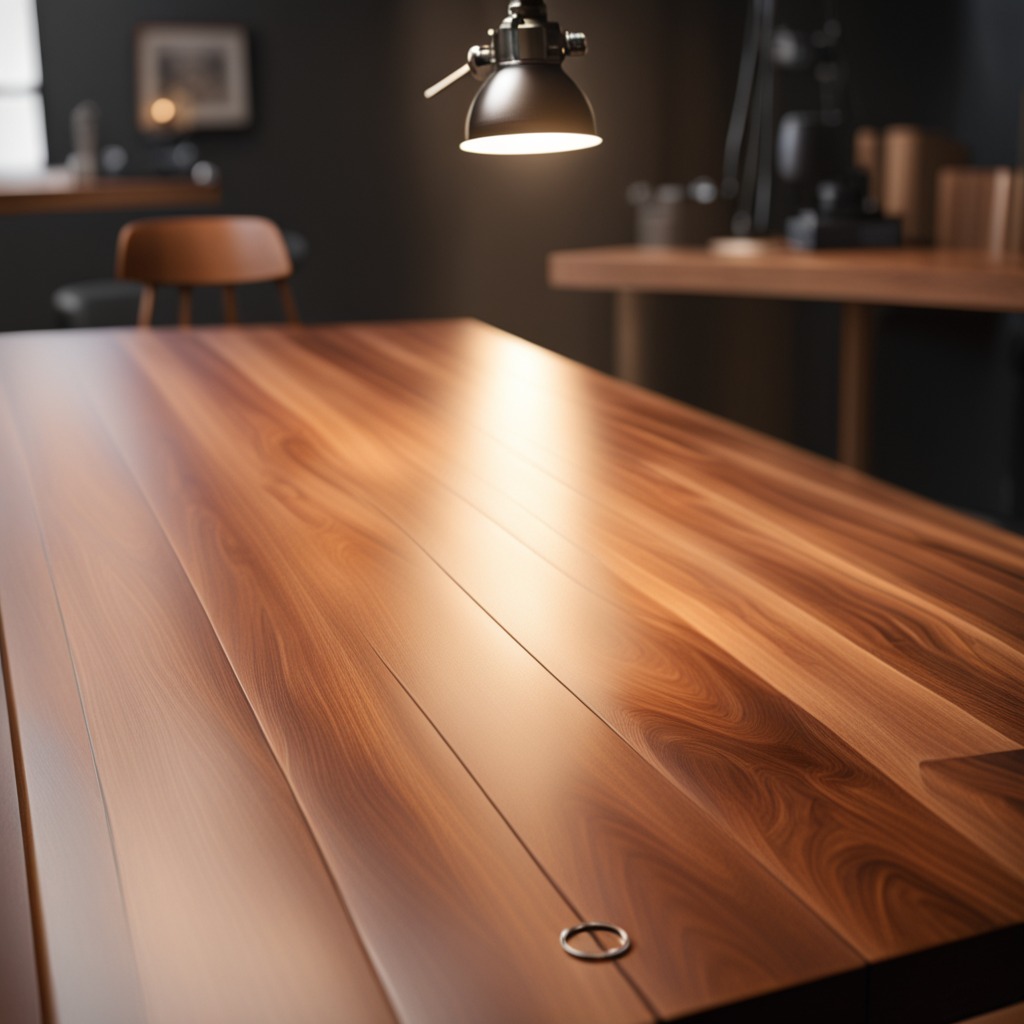
A rubber O-ring is lying on a wooden table in a carpentry studio with rich wood textures side lighting.